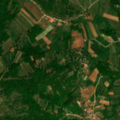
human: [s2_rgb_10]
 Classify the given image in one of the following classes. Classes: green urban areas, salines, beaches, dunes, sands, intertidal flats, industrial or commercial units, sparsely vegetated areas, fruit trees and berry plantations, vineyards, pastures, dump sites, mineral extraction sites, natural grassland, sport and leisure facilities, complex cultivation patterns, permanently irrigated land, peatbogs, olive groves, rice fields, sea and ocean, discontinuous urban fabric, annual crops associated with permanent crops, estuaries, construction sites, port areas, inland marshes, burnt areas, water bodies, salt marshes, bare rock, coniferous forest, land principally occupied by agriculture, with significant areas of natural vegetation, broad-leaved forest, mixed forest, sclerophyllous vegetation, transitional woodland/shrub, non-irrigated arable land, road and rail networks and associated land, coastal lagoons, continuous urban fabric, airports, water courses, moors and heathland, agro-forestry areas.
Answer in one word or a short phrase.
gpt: non-irrigated arable land, complex cultivation patterns, land principally occupied by agriculture, with significant areas of natural vegetation, transitional woodland/shrub